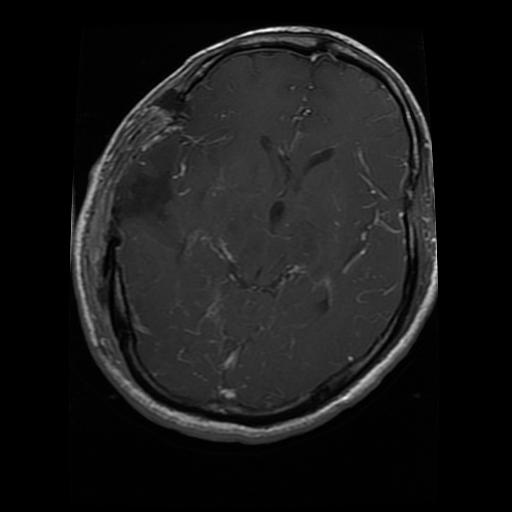
Label: glioma